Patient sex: M
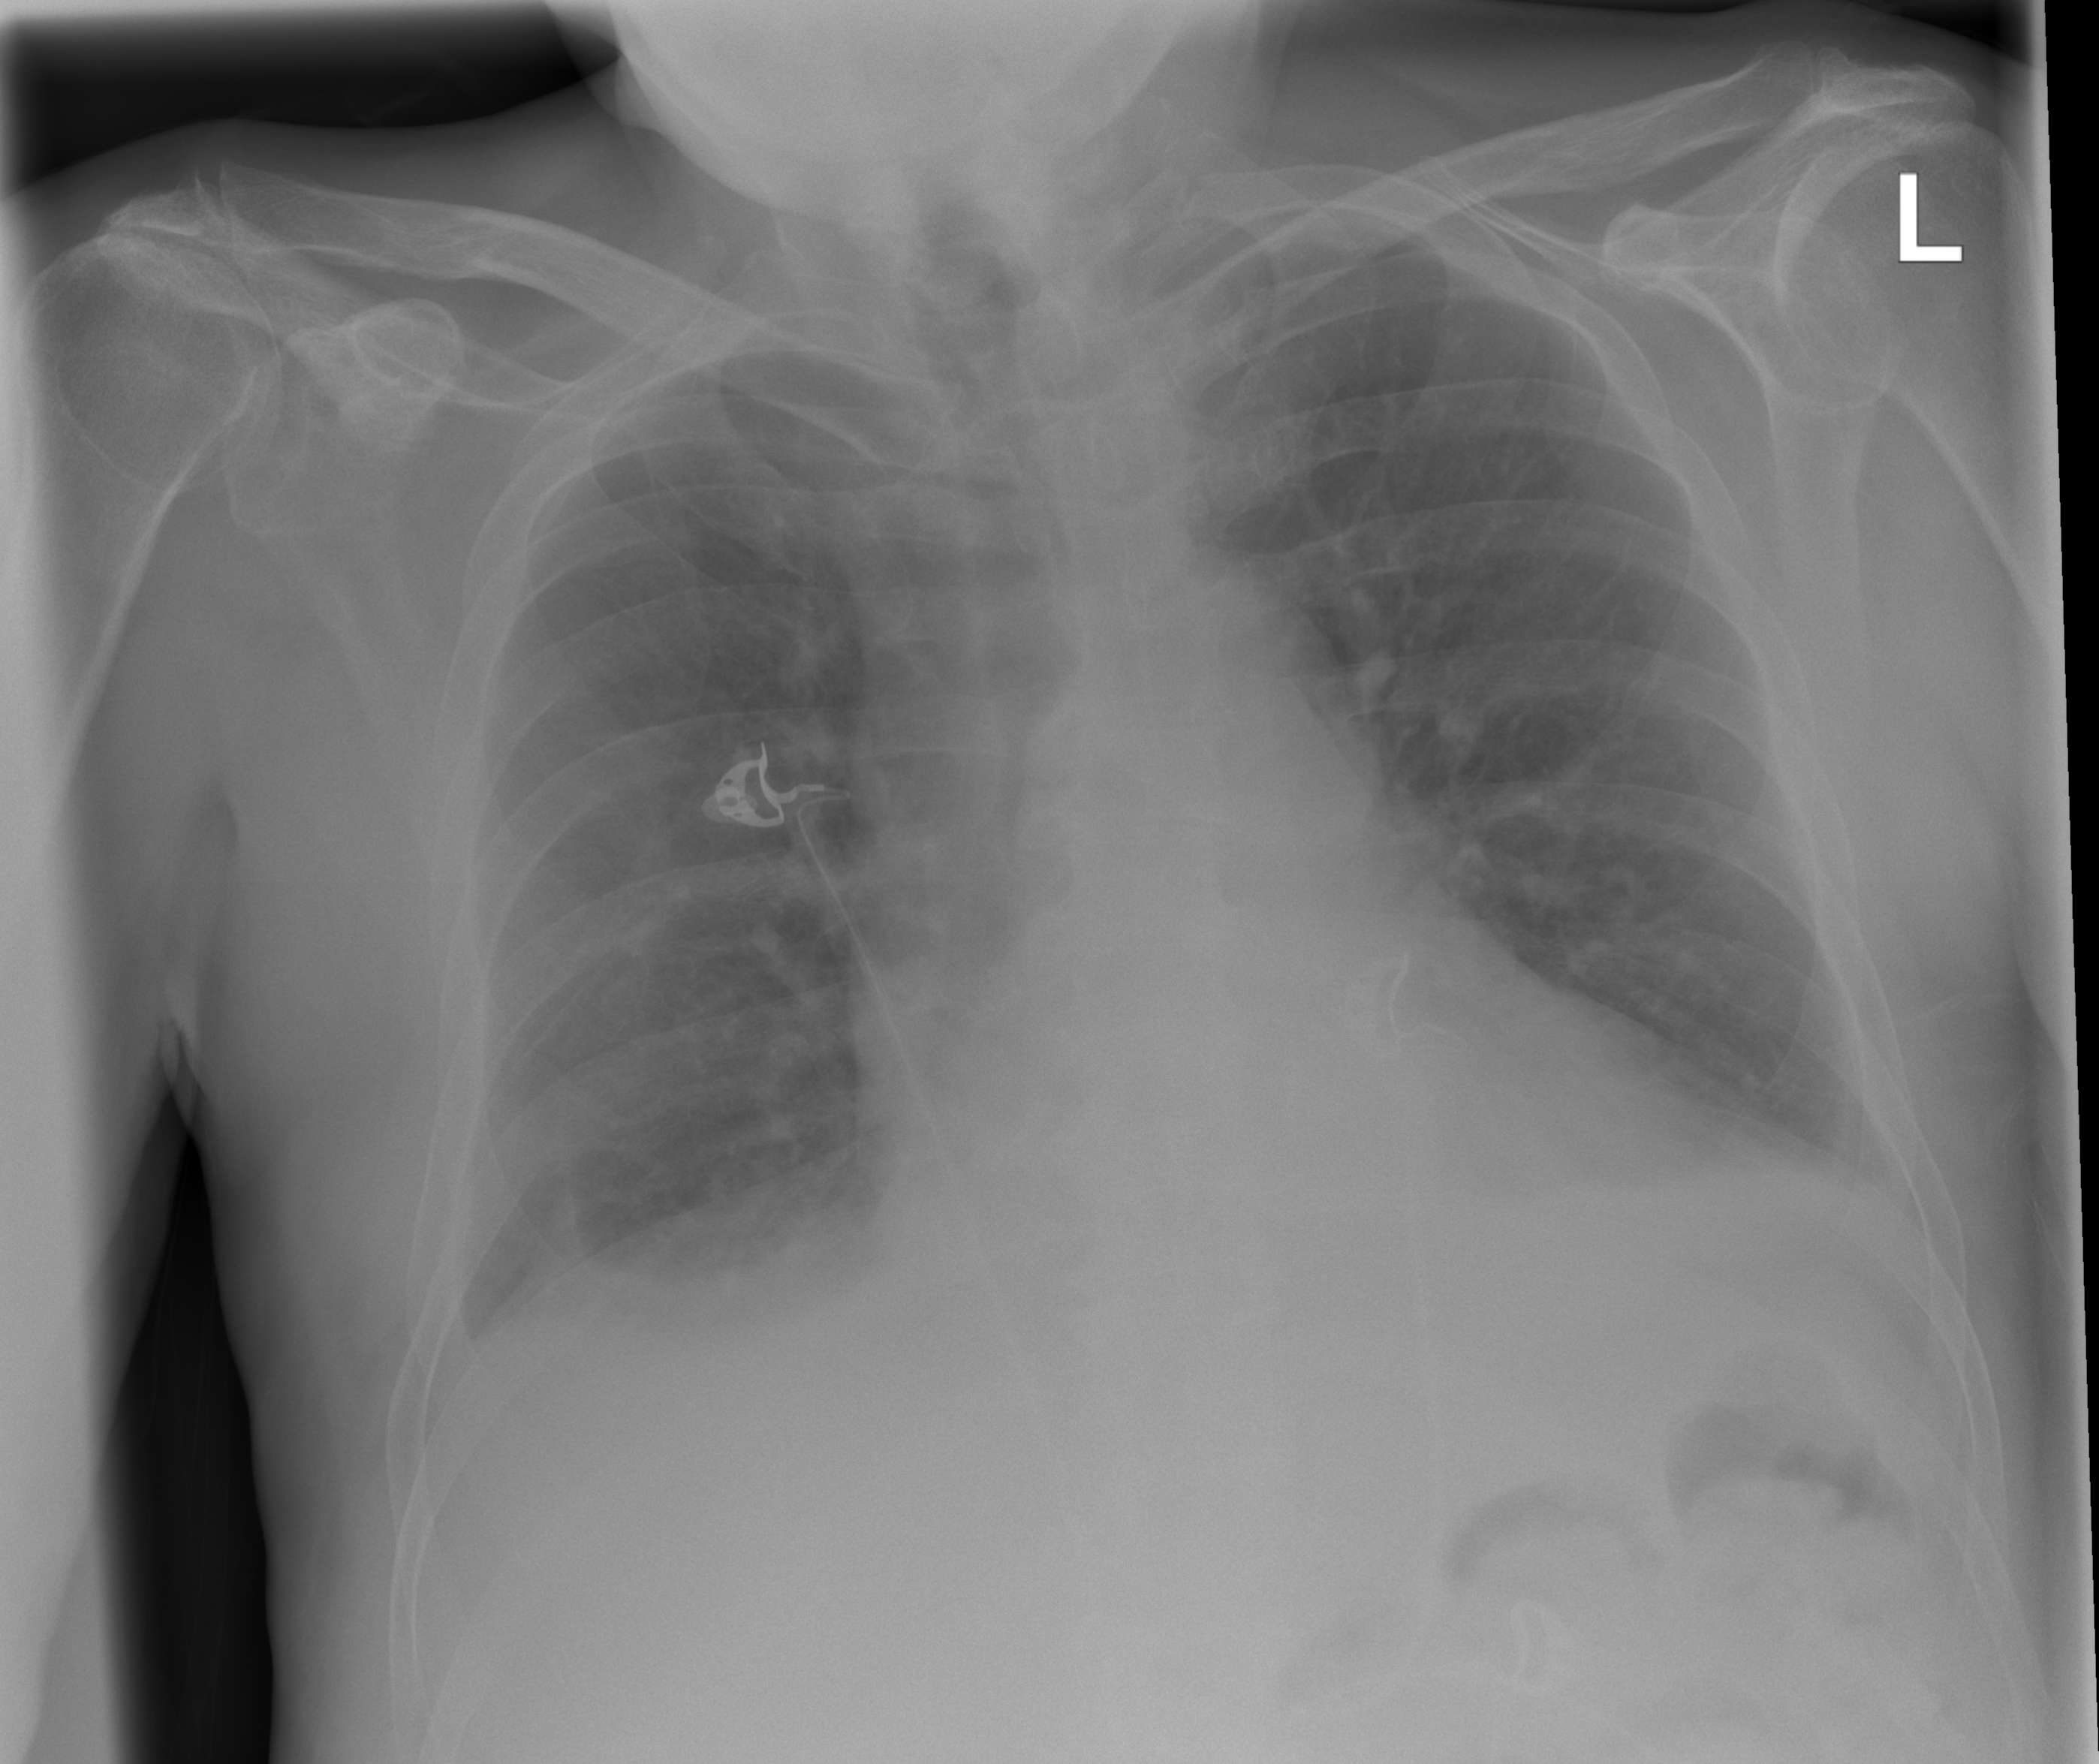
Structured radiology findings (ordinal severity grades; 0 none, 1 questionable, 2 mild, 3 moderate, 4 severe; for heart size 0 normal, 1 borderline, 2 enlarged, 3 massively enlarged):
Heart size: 1
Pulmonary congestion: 0
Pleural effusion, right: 2
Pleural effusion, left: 2
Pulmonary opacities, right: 2
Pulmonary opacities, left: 2
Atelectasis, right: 0
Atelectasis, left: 0